Question: I want to print russian and german characters in windows console.
So I wrote a small test program to understand how well it works:
'''
PrintStream ps = new PrintStream(System.out, false, "UTF-8");
ps.println("oauss gdzhshch");
'''
Then I started cmd.exe, changed its font to Lucida Console, which supports Unicode, changed code page to Unicode with "chcp 65001" and executed my program.
The german and russian characters were printed but there was a little more text than I expected (underlined with red):

But the text is printed correctly in the Eclipse console. Is there a way to print it correctly in windows console?
I use Windows 7.
I've just solved the problem with JNI, but it is still interesting whether it is doable with pure java.
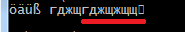
Answer: After reading the answers and recommendations here I concluded that there must be a problem with JRE. Maybe this problem only exists in Windows 7 (unfortunately I don't have other Windows systems to experiment with).
The solution is to use JNI or if you want a simpler solution then use JNA. I've found a useful JNA example, which solves my problem, here <URL>